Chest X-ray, PA view. Patient: 46 years old, sex M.
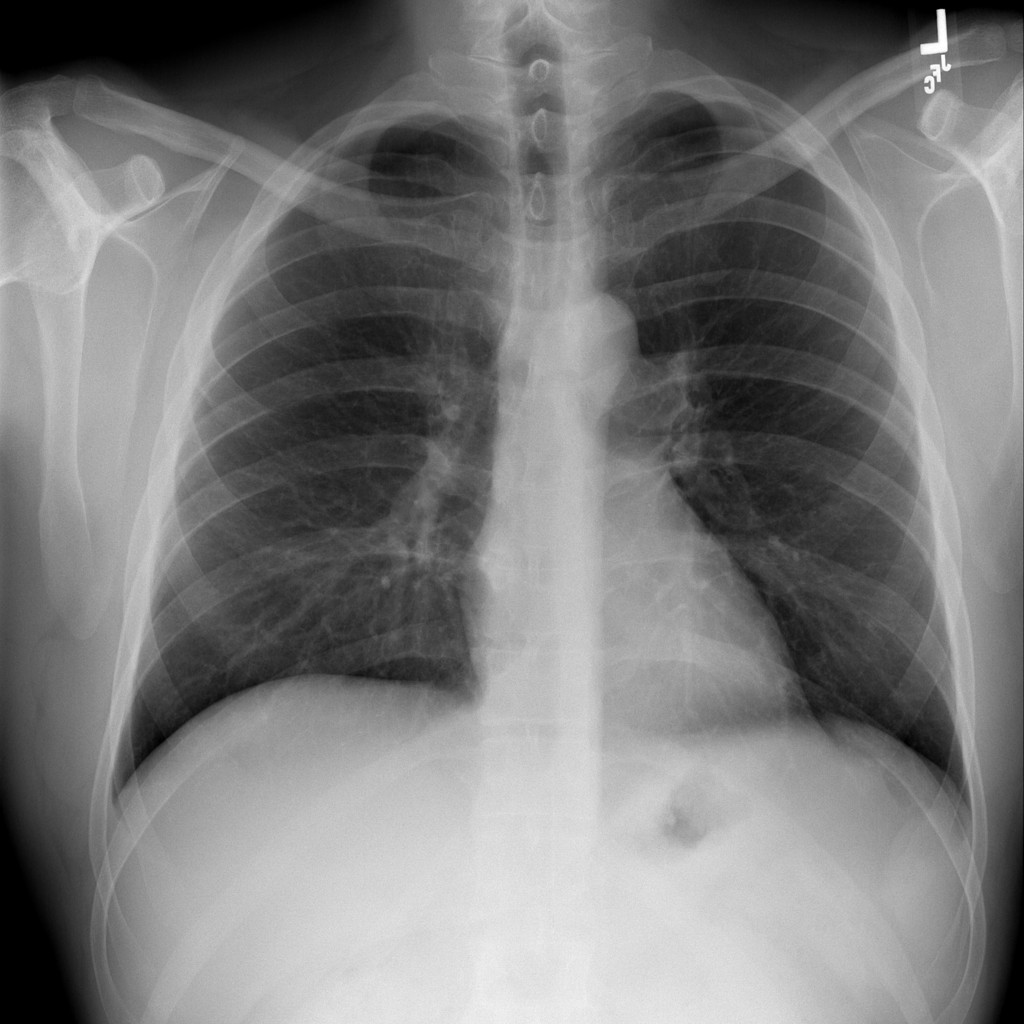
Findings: No Finding